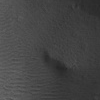
Atmospheric dust classification: not_dusty